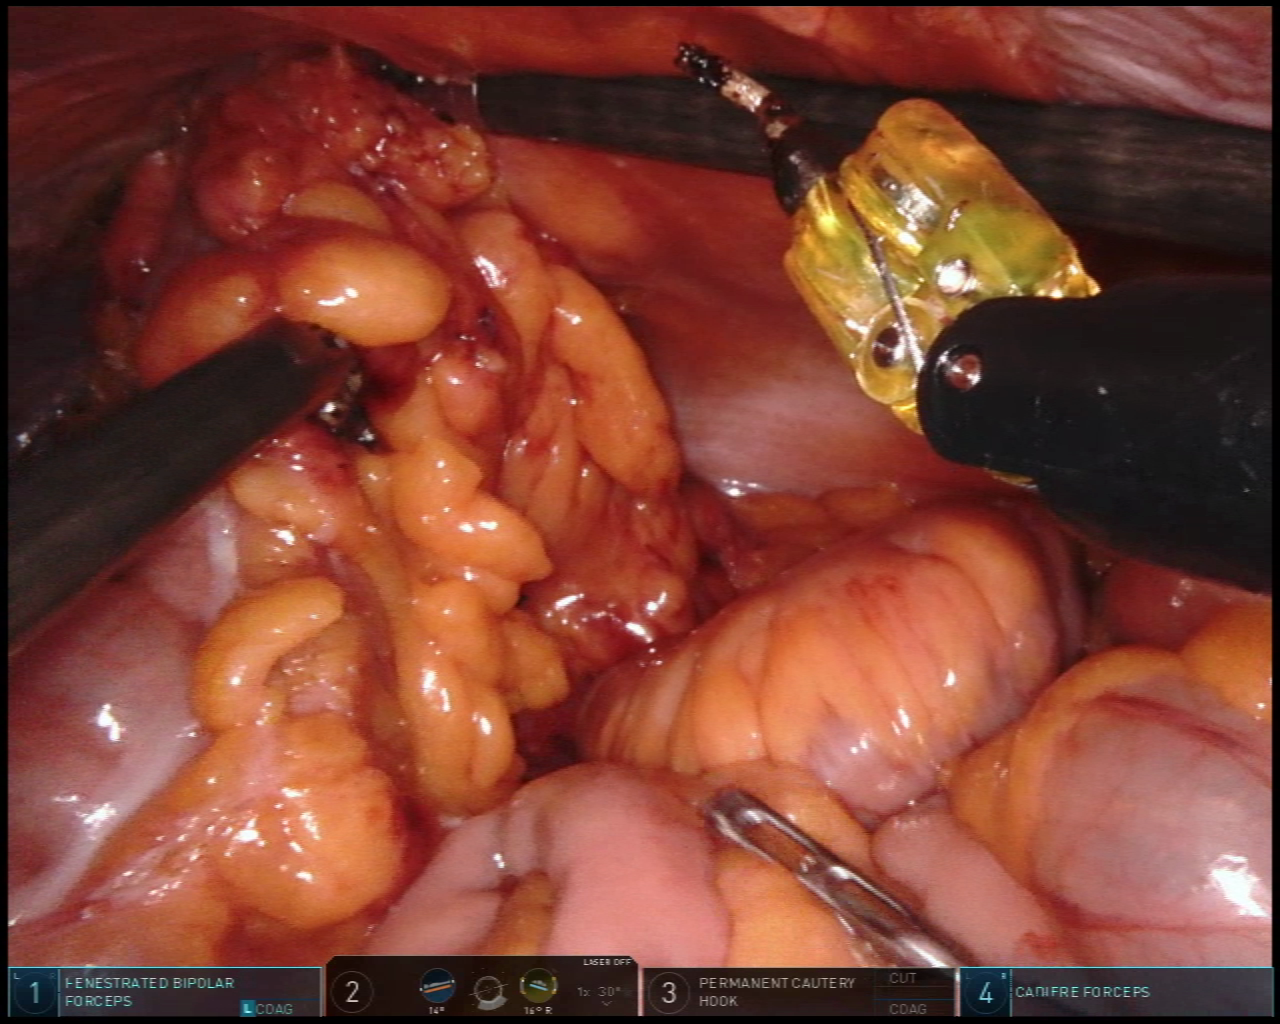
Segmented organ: colon
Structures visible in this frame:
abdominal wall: yes
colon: yes
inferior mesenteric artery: no
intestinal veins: no
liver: no
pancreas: no
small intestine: yes
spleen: no
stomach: no
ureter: no
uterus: no
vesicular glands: no